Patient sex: M
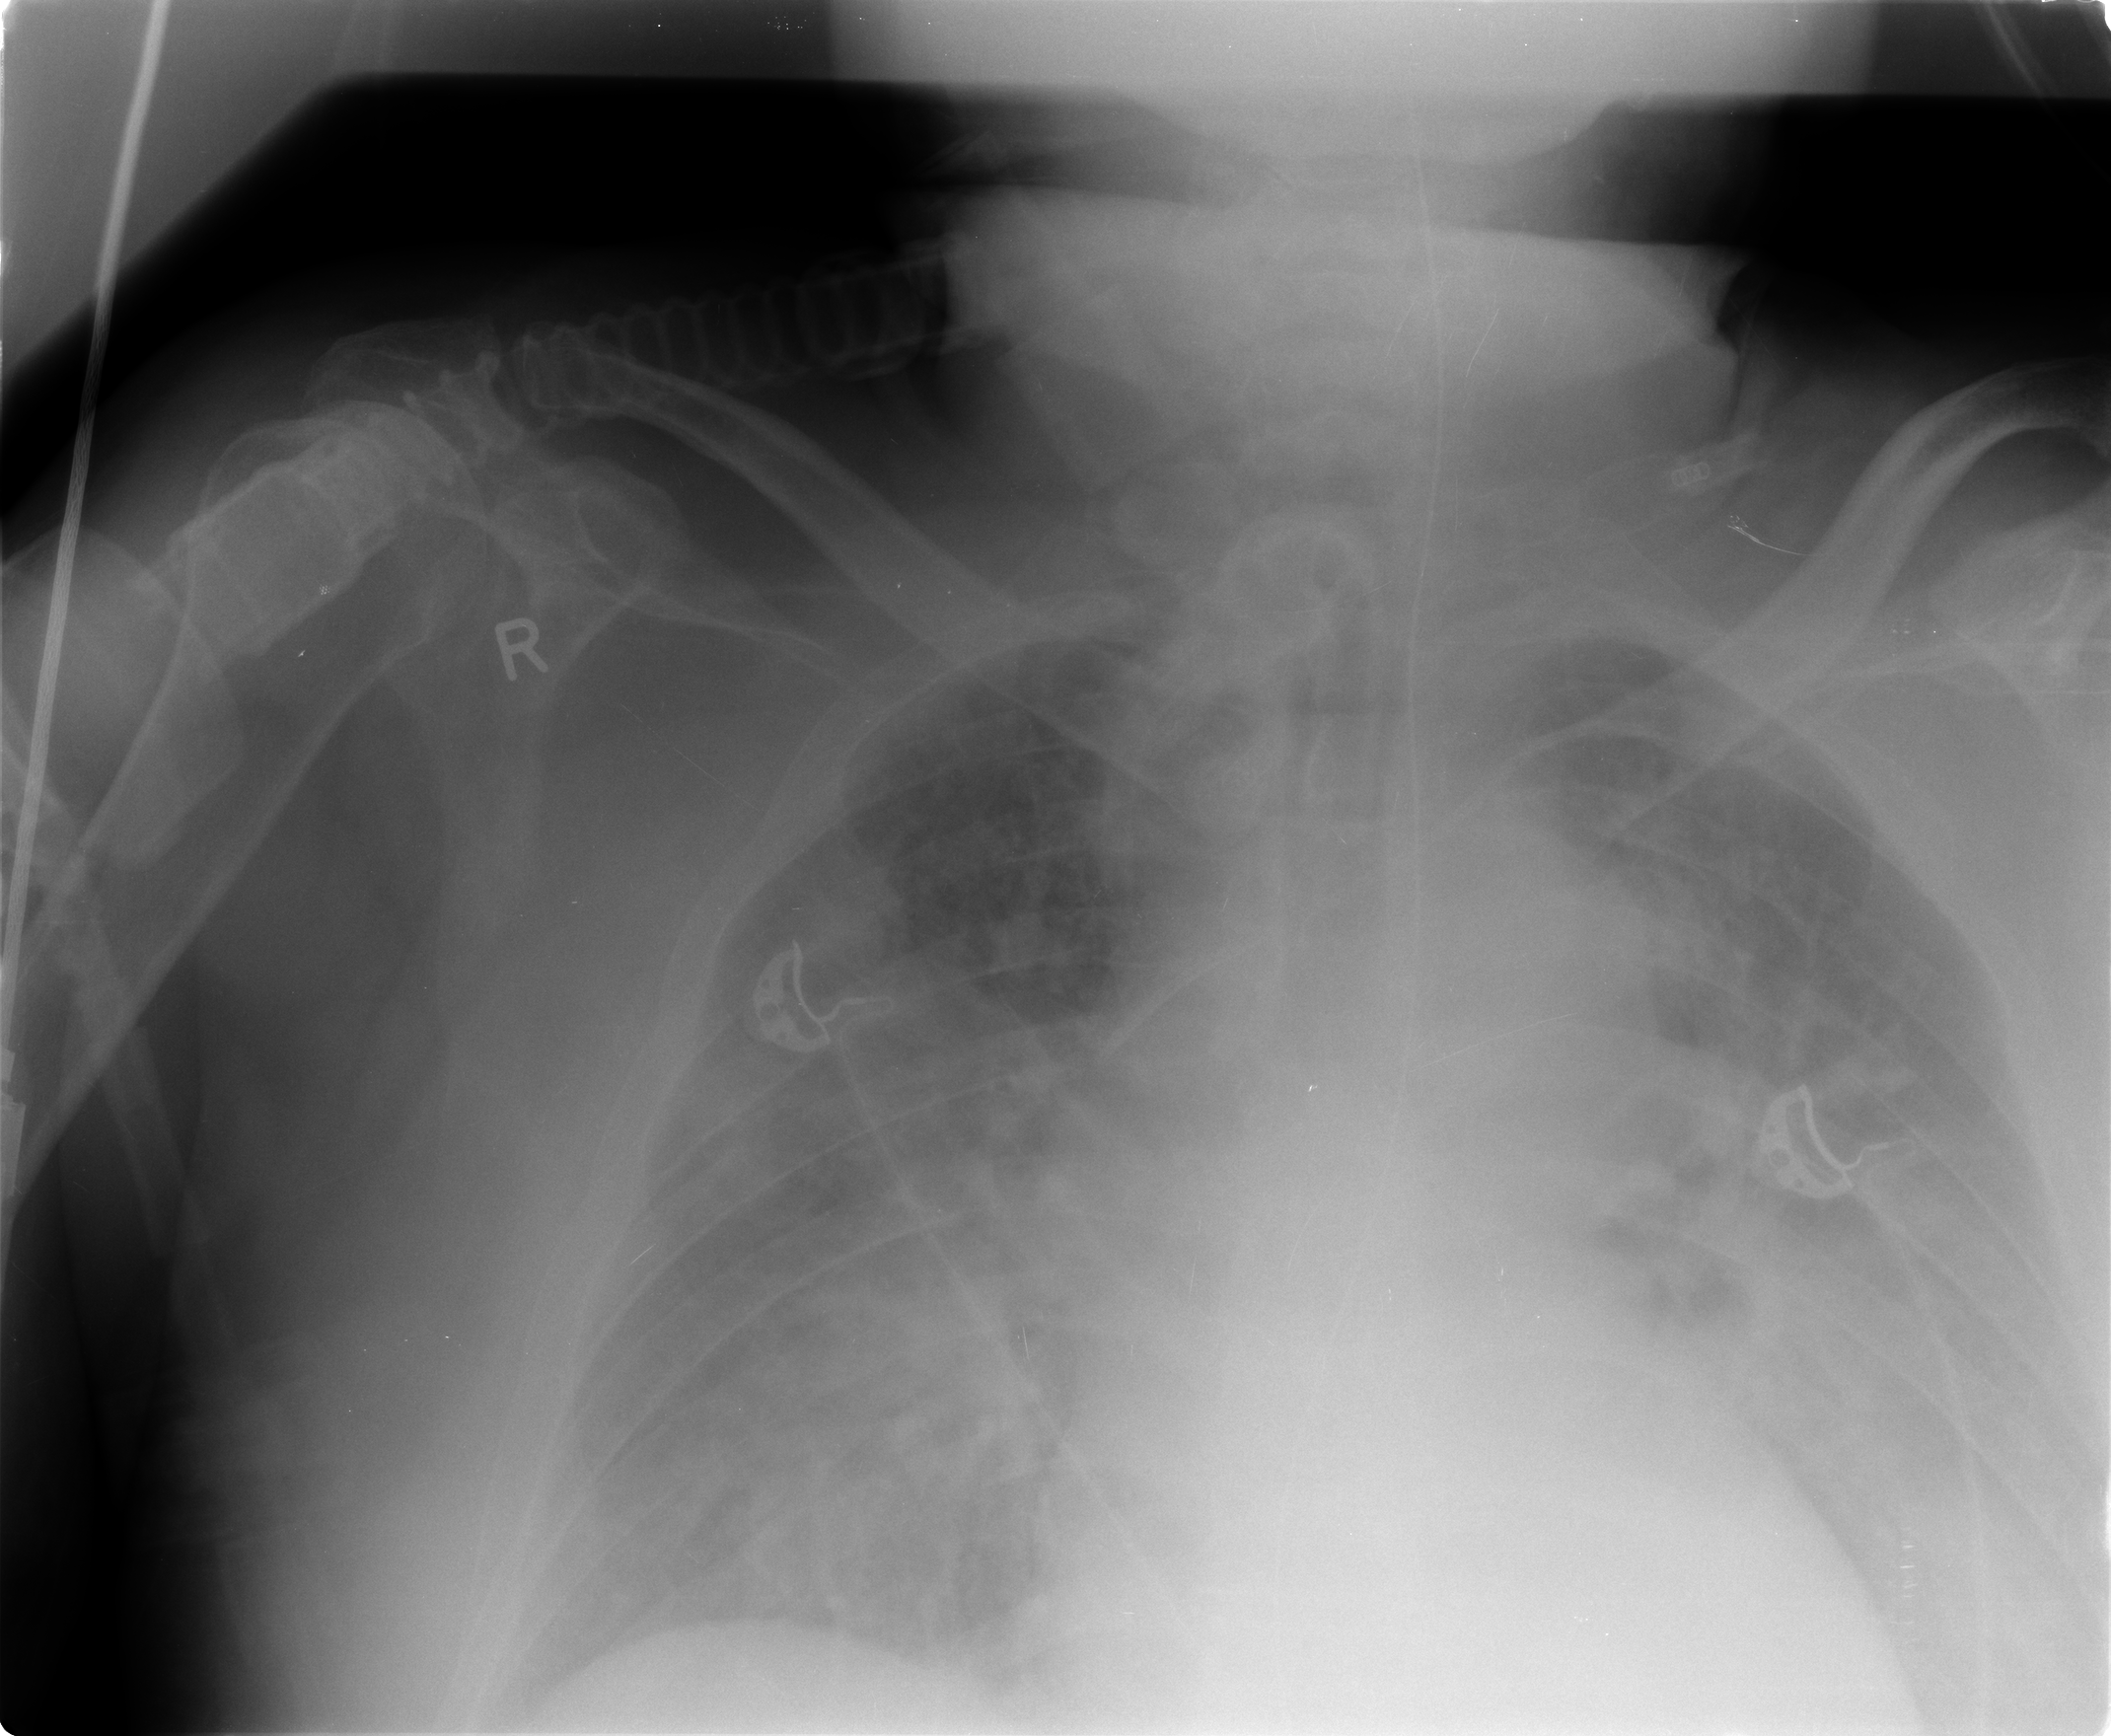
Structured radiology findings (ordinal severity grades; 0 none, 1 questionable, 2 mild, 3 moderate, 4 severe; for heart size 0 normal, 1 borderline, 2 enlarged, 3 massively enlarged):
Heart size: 2
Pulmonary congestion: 3
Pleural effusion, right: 0
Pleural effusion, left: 2
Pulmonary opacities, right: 2
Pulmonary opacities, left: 2
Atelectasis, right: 3
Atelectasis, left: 3